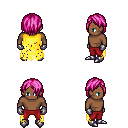
a pixel art fantasy rpg character, male body template, human, dark skin, yellow tattered cape, red pants, pink bangs hairstyle, metal gloves, metal boots, four views (front, back, left, right), 2x2 character sprite sheet, small pixel art, hard edges, no anti-aliasing